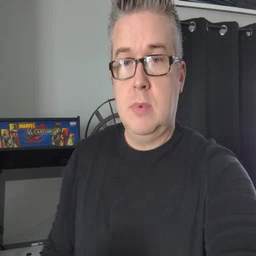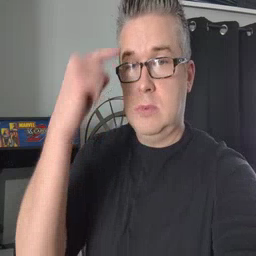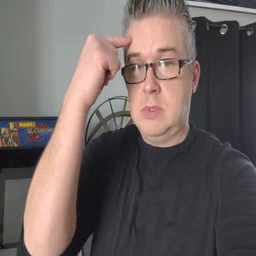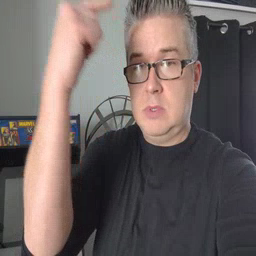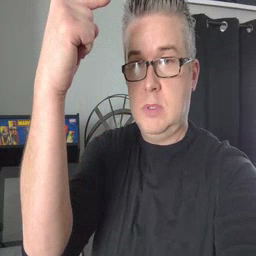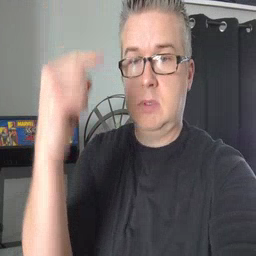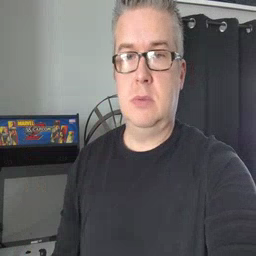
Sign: penny